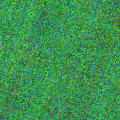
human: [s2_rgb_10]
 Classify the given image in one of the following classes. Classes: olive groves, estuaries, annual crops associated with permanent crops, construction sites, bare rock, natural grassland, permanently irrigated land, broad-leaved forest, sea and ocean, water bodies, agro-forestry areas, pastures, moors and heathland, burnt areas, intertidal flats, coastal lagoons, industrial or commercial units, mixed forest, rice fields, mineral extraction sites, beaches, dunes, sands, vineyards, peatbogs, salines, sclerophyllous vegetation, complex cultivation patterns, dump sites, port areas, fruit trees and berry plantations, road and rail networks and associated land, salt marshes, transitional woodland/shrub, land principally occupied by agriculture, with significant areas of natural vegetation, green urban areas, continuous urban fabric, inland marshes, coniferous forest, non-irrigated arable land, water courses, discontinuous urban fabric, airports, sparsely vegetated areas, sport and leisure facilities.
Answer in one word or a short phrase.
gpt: sea and ocean